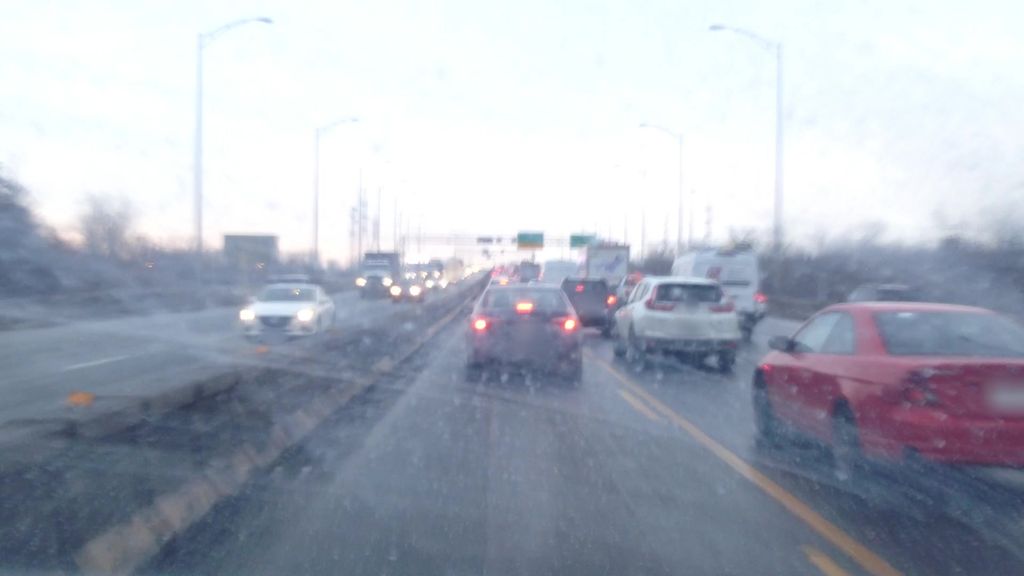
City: montreal